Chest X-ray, PA view. Patient: 24 years old, sex F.
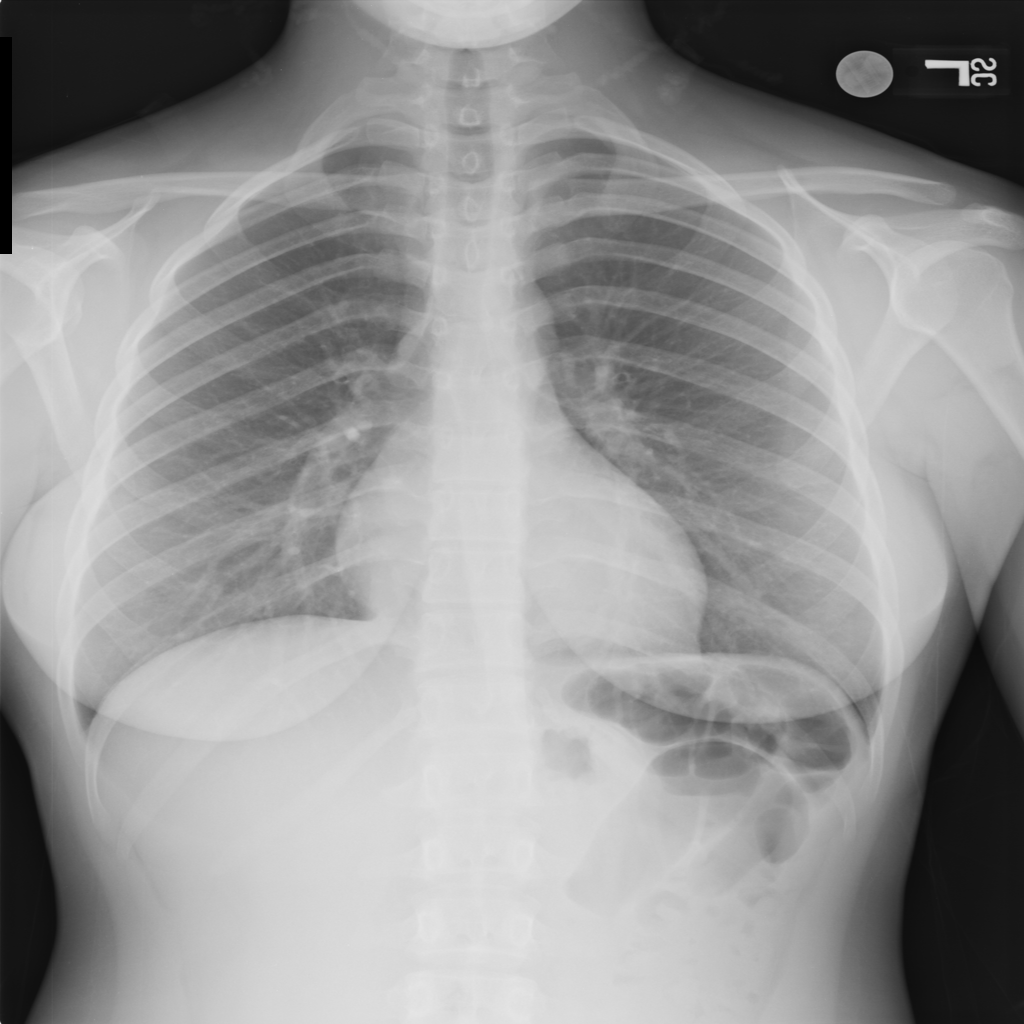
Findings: No Finding